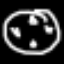
Label: clock